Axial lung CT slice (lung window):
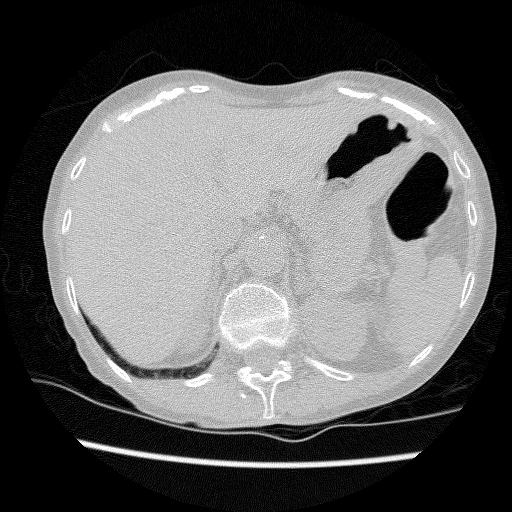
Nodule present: no